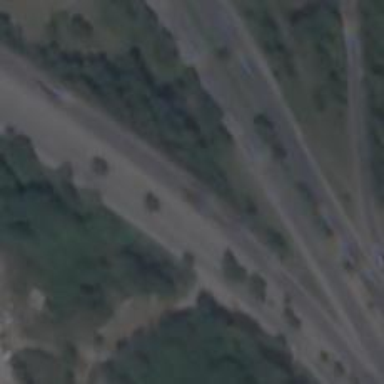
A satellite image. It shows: Trunk link highway.